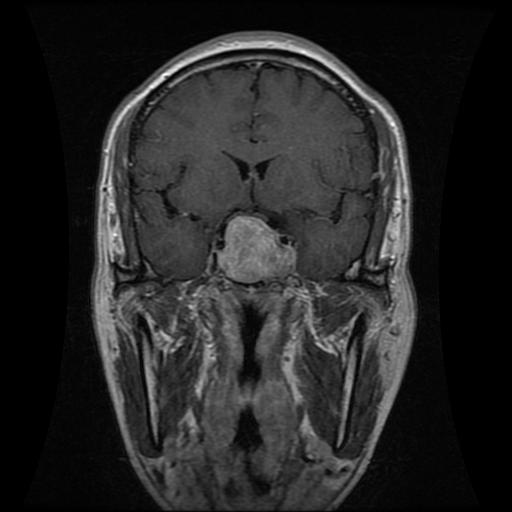
Label: pituitary